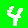
Digit: 4